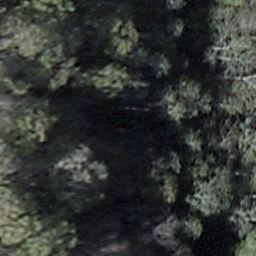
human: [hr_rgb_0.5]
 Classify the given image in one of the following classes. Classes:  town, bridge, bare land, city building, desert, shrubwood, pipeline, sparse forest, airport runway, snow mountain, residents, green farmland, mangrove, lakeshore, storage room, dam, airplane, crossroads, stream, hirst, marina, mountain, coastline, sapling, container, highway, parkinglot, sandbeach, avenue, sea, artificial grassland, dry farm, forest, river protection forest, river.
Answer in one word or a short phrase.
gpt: shrubwood